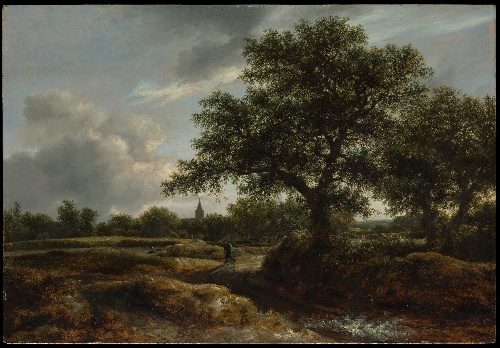
Title: Landscape with a Village in the Distance
Artist: Jacob van Ruisdael
Artist bio: Dutch, Haarlem 1628/29–1682 Amsterdam
Date: 1646
Object type: Painting
Classification: Paintings
Medium: Oil on wood
Dimensions: 30 x 43 in. (76.2 x 109.2 cm)
Department: European Paintings
Credit line: Bequest of Adele L. Lehman, in memory of Arthur Lehman, 1965
Accession year: 1965
Repository: Metropolitan Museum of Art, New York, NY
Tags: Villages|Landscapes